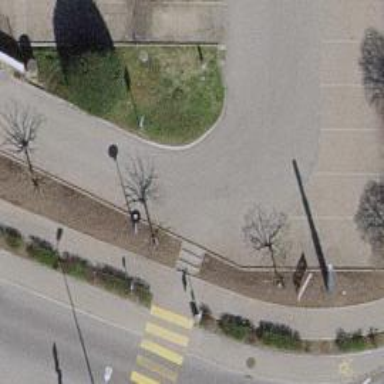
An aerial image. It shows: Set of steps on the road.